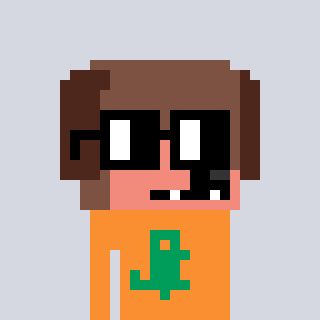
a pixel art character with square black glasses, a dog-shaped head and a orange-colored body on a cool background